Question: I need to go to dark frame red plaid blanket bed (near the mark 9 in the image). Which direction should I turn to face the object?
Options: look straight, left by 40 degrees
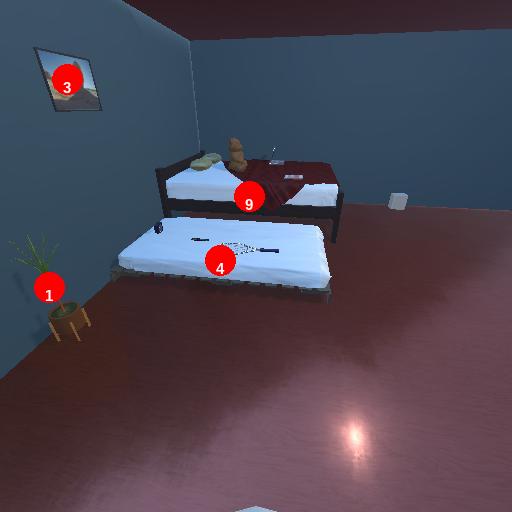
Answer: look straight